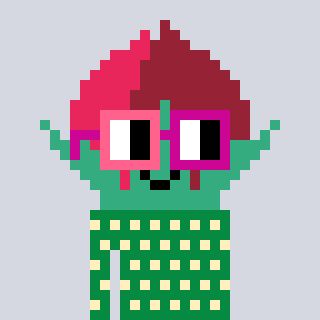
a pixel art character with square pink and red glasses, a rosebud-shaped head and a green-colored body on a cool background